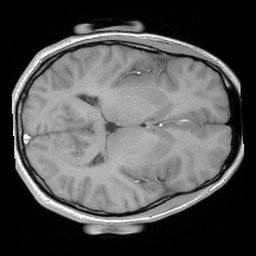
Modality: FLASH
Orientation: axial
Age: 23
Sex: male
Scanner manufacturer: siemens
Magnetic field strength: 3 T
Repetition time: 0.245 s
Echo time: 0.0026 s